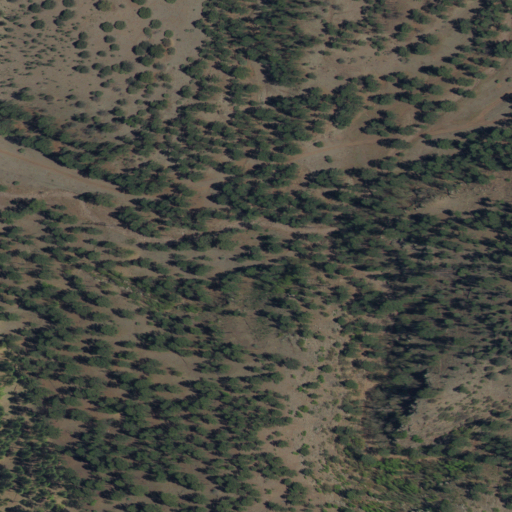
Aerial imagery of valley in New Mexico named Salthouse Canyon containing evergreen forest and shrub